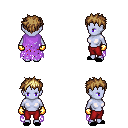
a pixel art fantasy rpg character, female body template, dark elf, purple skin, maroon tattered cape, red pants, blonde bedhead hairstyle, gold gloves, black slippers, four views (front, back, left, right), 2x2 character sprite sheet, small pixel art, hard edges, no anti-aliasing